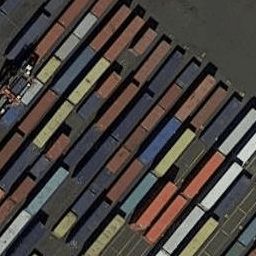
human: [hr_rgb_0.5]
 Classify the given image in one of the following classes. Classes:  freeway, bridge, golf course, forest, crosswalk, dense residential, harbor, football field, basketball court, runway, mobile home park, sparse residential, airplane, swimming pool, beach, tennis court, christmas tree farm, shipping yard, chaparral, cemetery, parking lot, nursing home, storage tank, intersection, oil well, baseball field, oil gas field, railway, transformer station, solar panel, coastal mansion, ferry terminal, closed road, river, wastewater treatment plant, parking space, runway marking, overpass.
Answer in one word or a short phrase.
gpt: shipping yard